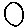
Label: moon